Question: I'm trying to create a 'tabpanel' view that contains a 'splitview' controller on the first tab. Think "kitchen sink" demo placed into one tab of a tabpanel.
The others do not contain the nestedlist.
<URL>

I've tried placing the nestedlist into a container, which you can see in some of the commented code shown below.
At the moment, this working code only shows the nestlist taking up the entire section on the first tab:
'''
Ext.application({
name: 'Test',
requires: [
'Ext.dataview.NestedList',
'Ext.navigation.Bar'
],
launch: function() {
Ext.create("Ext.TabPanel", {
fullscreen: true,
tabBarPosition: 'bottom',
items: [{
id: 'tab4',
title: 'Tab4',
iconCls: 'star',
xtype: 'container',
items: [{
xtype: 'nestedlist',
displayField: 'text',
docked: 'left',
store: store
}, {
html: 'Detail View'
}]
}, {
id: 'tab2',
title: 'Tab2',
iconCls: 'star',
html: 'No nav bar?'
}, {
id: 'tab3',
title: 'Tab3',
iconCls: 'star',
html: 'Screen3'
}]
}).setActiveItem(0);
}
});
'''
Store setup:
'''
Ext.Loader.setConfig({ enabled: true });
var data = {
text: 'Groceries',
items: [{
text: 'Drinks',
items: [{
text: 'Water',
items: [{
text: 'Sparkling',
leaf: true
},{
text: 'Still',
leaf: true
}]
},{
text: 'Coffee',
leaf: true
},{
text: 'Espresso',
leaf: true
},{
text: 'Redbull',
leaf: true
},{
text: 'Coke',
leaf: true
},{
text: 'Diet Coke',
leaf: true
}]
},{
text: 'Fruit',
items: [{
text: 'Bananas',
leaf: true
},{
text: 'Lemon',
leaf: true
}]
},{
text: 'Snacks',
items: [{
text: 'Nuts',
leaf: true
},{
text: 'Pretzels',
leaf: true
}, {
text: 'Wasabi Peas',
leaf: true
}]
}
]};
Ext.define('ListItem', {
extend: 'Ext.data.Model',
config: {
fields: [{
name: 'text',
type: 'string'
}]
}
});
var store = Ext.create('Ext.data.TreeStore', {
model: 'ListItem',
defaultRootProperty: 'items',
root: data
});
'''
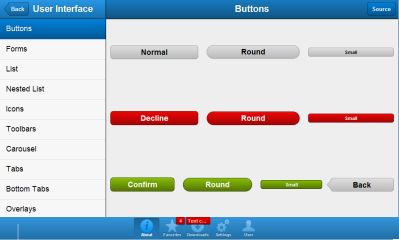
Answer: Okay. I have created this example for you: <URL>
You can also download the whole source from here: <URL>
Be sure to look through all the files as I have added lots of documentation.
Some notes:
1. I created a new component called Sencha.view.SplitView. This obviously can be called anything. It has a xtype of splitview so we can simply just require it and include it into our Main.js file (which is a Ext.tab.Panel. {
xtype: 'splitview',
title: 'SplitView',
store: 'Items'
}
Because this is an item inside a tabPanel, we need to give it the title configuration too. Of course we could include this Splitview component anywhere.
2. As you can see it has a store configuration which is defined in SplitView: config: {
/**
* We create a custom config called store here so we can pass the store from this component
* (SplitView) down into the nested list when it updates. Checkout {@link #updateStore}
* @type {Ext.data.Store}
*/
store: null
}
This is used to pass the store from the splitview to the nested list (we will get to that in a second). Of course that configuration will do nothing unless we add the appropriate methods to update the nested list: /**
* This is called when the {@link #store} config has been updated.
* We simply check if the nested list has been created, and if it has, set the store
* on it with the new value.
*/
updateStore: function(newStore) {
if (this.nestedList) {
this.nestedList.setStore(newStore);
}
}
As you can see, we are simply updating the nestedList (if it exists) store with the new value of the SplitView store.
3. Inside the initialize method of SplitView, we created both the detailContainer (where the detail card of the nested list should go) and the nestedList and then add them to the SplitView. Make sure you look at some of the configurations that we give nestedList as they are important. The store configuration: // Set the store of this nested list to the store config of this component (Splitview)
store: this.getStore()
The detailCard and detailContainer configurations: // Tell the nested list to have a detail card and put it inside our new detailContinaer
detailCard: true,
detailContainer: this.detailContainer
And of course the listeners so we know when things get changed: // And finally add a listener so we know when to update the detail card
listeners: {
scope: this,
leafitemtap: this.onLeafItemTap
}
4. Finally we add the onLeadItemTap method into the Splitview (we added the listener above) which should update the detail card with new information: /**
* This is called when a leaf item is tapped in the nested list, or when the detail card
* should be updated. In here, we just get the record which was tapped and then set the HTML
* of the detail card.
*/
onLeafItemTap: function(nestedList, list, index, node, record, e) {
var detailCard = nestedList.getDetailCard();
detailCard.setHtml(record.get('text'));
}
Hopefully this makes sense and helps you. If not, let me know.